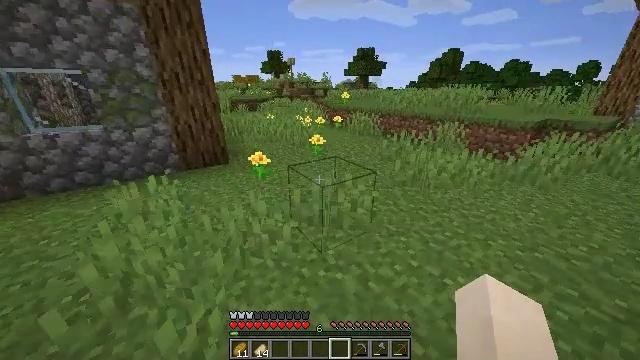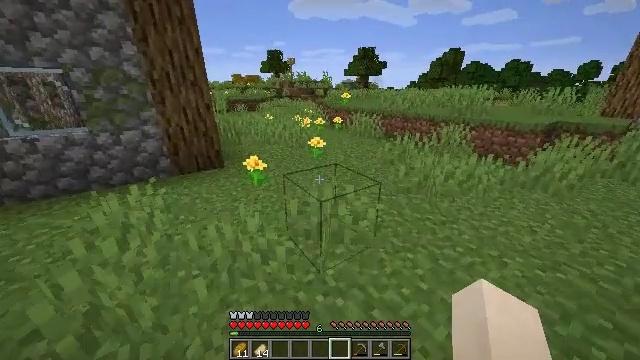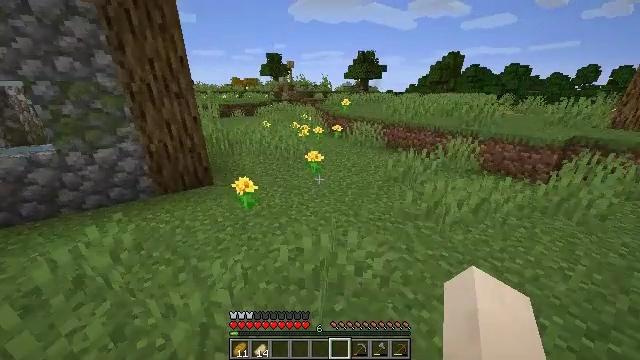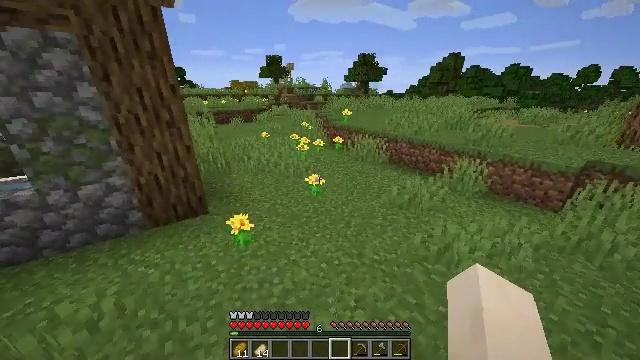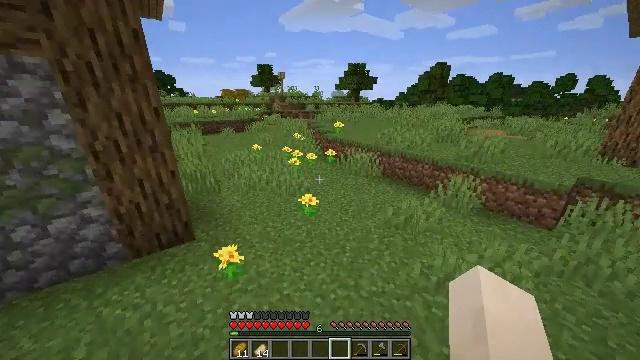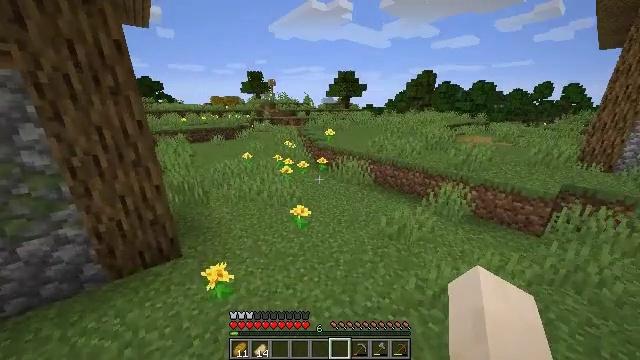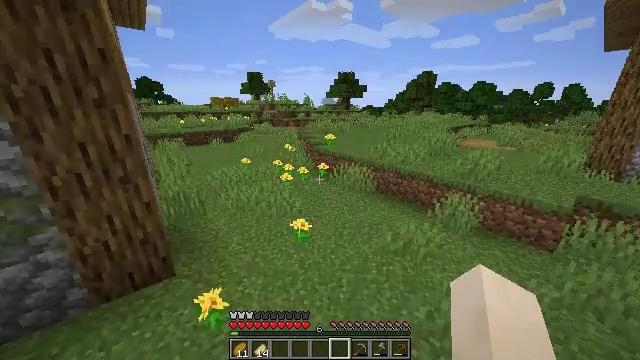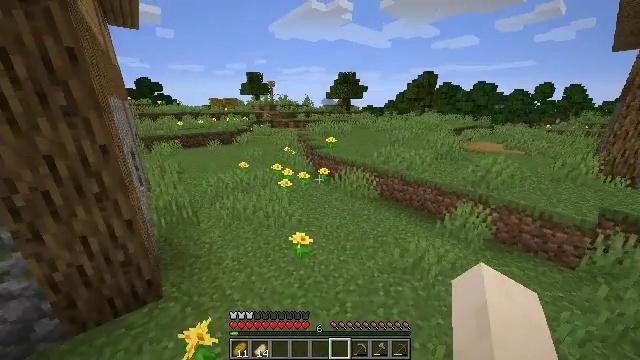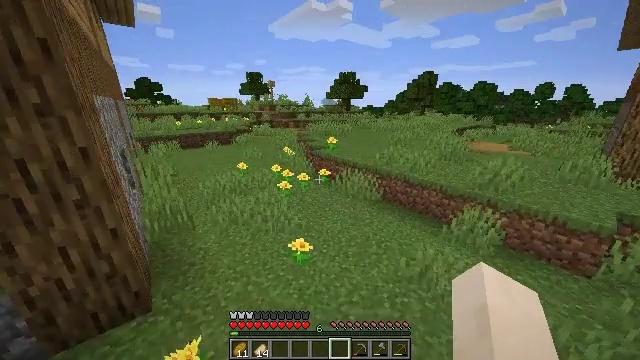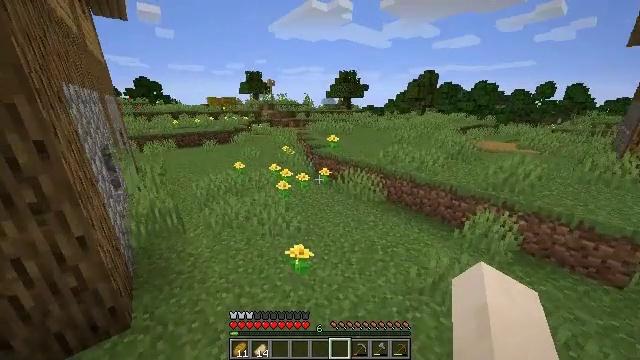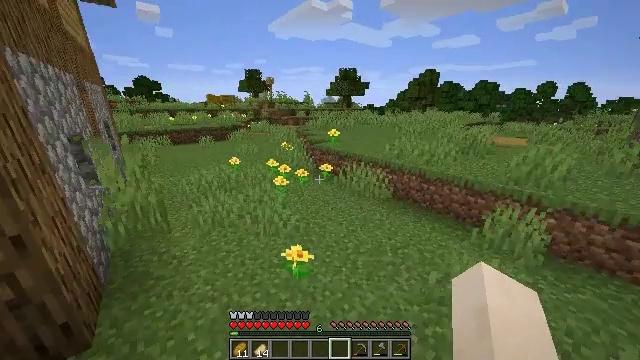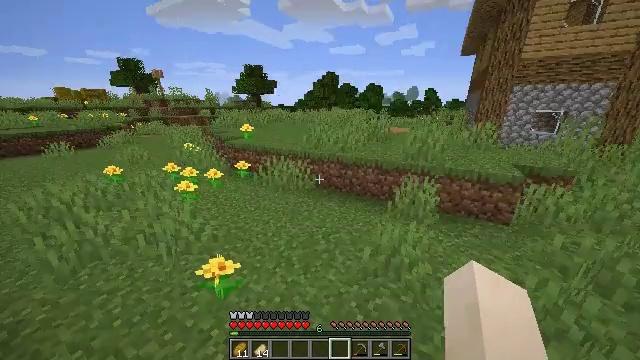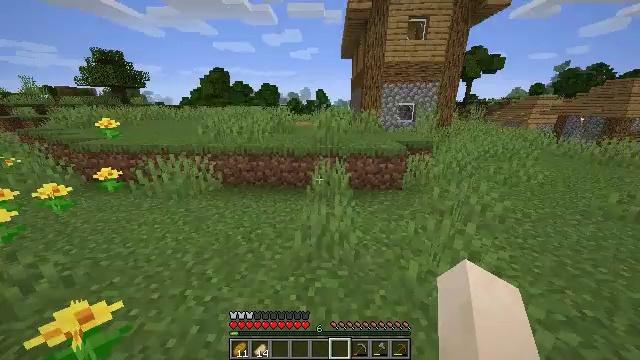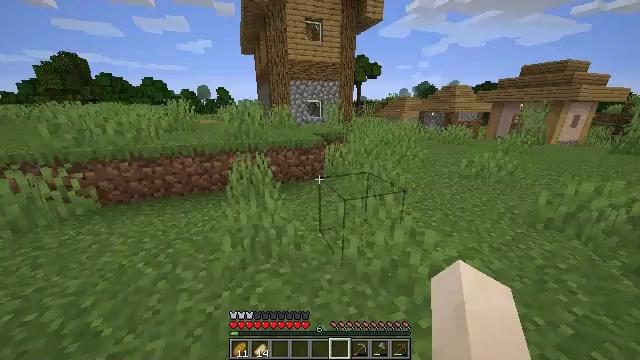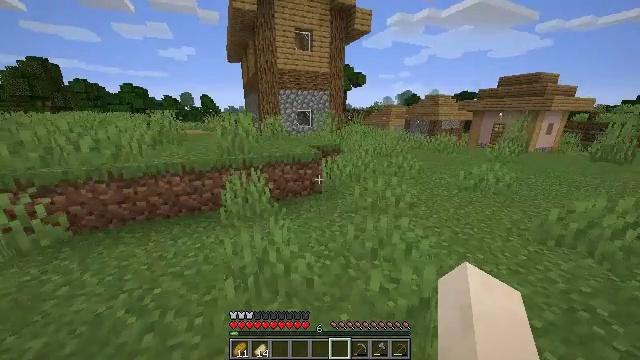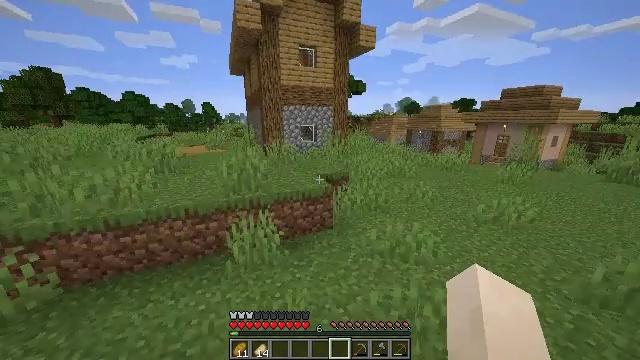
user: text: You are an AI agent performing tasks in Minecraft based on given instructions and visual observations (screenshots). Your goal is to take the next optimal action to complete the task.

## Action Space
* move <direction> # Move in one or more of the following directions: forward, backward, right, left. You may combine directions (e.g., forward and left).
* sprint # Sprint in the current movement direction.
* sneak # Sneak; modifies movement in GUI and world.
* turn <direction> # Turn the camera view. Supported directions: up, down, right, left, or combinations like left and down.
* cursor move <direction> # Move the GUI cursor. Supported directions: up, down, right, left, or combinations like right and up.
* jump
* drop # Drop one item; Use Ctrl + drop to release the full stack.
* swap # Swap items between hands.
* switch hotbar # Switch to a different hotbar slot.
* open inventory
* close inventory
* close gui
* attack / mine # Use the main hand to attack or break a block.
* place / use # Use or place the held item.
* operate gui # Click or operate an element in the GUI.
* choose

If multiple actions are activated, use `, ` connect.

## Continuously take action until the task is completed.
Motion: motion action
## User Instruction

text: Smelt a cooked porkchop.
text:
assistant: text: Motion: move forward, sprint
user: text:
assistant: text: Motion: move forward, sprint, jump
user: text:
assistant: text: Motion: move forward, sprint, jump
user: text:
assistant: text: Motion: move forward, sprint, turn right and up, jump
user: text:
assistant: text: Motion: move forward, sprint, turn right and up, jump
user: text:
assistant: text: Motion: move forward, sprint, jump
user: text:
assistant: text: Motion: move forward, sprint, jump
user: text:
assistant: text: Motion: move forward, sprint, jump
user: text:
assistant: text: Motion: move forward, sprint, jump
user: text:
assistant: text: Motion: move forward, sprint, jump
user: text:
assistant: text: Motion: move forward, sprint, turn right, jump
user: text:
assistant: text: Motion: move forward, sprint, turn right, jump
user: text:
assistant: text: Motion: move forward, sprint, turn right, jump
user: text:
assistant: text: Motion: move forward, sprint, turn right and up, jump
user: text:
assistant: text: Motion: move forward, sprint, turn up, jump
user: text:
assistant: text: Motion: move forward, sprint, jump
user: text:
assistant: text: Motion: move forward, sprint, jump
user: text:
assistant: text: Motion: move forward, sprint, jump
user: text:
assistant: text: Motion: move forward, sprint
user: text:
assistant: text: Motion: move forward, sprint
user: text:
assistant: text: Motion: move forward, sprint, turn right
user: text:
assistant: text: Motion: move forward, sprint, turn right
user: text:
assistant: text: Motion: move forward, sprint, turn right
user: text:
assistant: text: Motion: move forward and move right, sprint, turn right
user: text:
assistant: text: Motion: move forward and move right, sprint, turn right and up
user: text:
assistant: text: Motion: move forward and move right, sprint, turn left and up
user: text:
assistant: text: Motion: move forward and move right, sprint
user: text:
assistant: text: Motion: move forward and move right, sprint
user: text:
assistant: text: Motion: move forward and move right, sprint
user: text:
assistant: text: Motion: move forward and move right, sprint